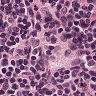
Metastatic tissue present: no